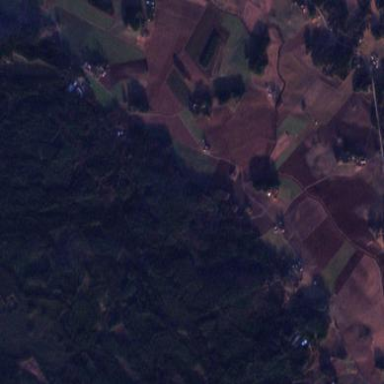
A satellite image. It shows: View of farmland.